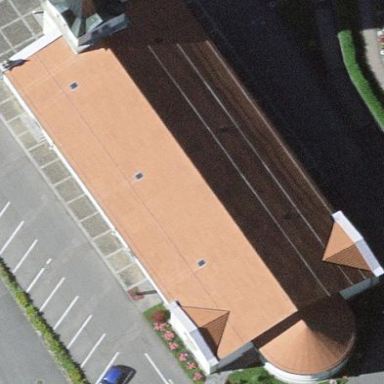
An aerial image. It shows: Church which is place of worship.